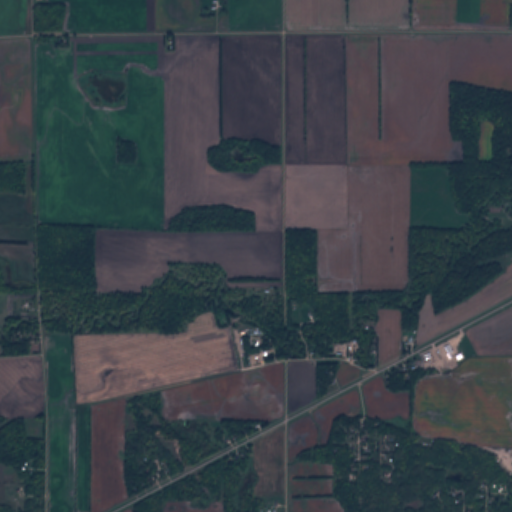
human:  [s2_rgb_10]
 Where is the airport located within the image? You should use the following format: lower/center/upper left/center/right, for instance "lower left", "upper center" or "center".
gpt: The airport is located in the lower left of the image.
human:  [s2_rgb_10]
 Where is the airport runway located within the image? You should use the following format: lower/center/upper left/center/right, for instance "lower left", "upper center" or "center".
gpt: The airport runway is located in the lower left of the image.
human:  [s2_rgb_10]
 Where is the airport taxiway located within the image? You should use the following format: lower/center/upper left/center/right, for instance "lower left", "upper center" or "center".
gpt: The airport taxiway is located in the lower center of the image.
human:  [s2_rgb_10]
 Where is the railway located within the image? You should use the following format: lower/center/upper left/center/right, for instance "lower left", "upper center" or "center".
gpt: The railway is located in the upper of the image.
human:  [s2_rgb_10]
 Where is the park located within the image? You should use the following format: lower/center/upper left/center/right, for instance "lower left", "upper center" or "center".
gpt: There is no park in the image.